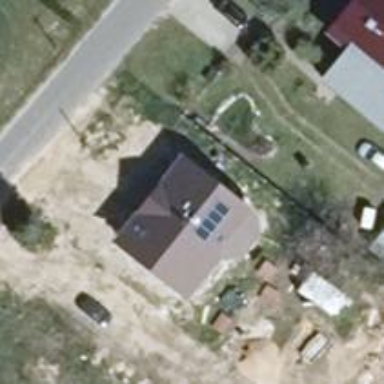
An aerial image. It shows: Gabled house with red roof. The roof is oriented along the house.